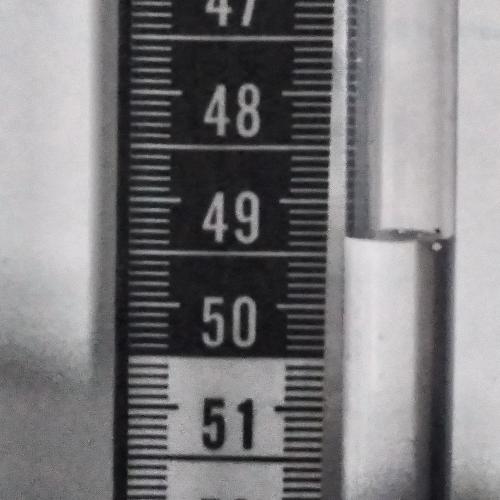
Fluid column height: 49.4 cm